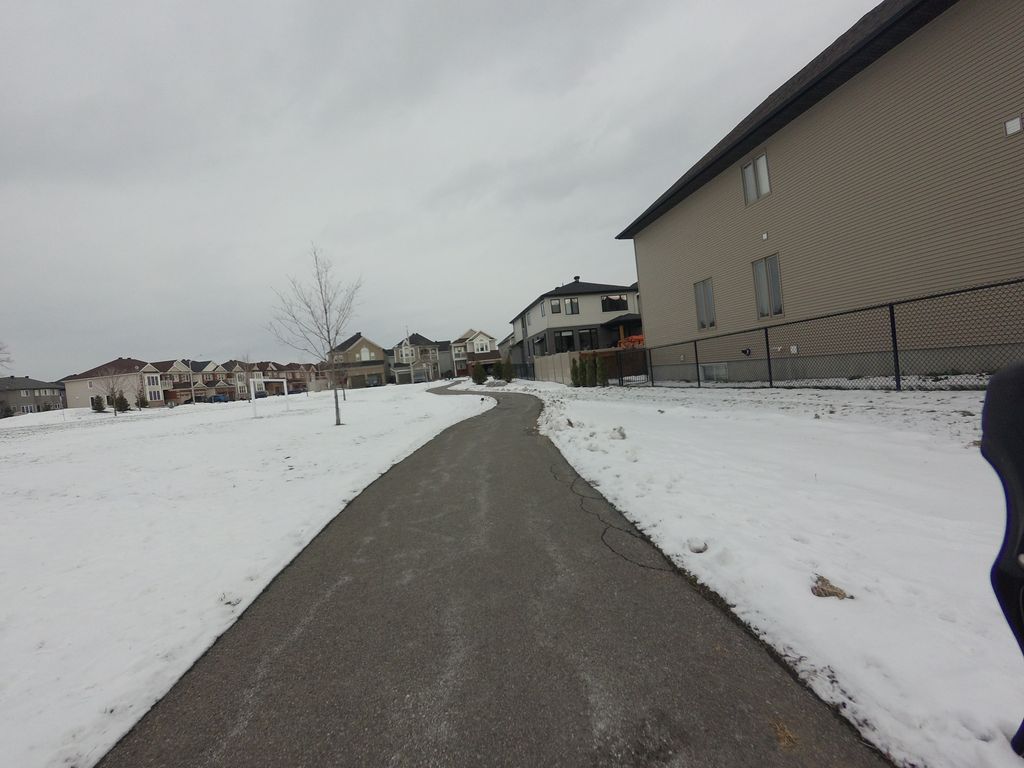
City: ottawa-gatineau